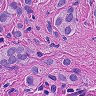
Metastatic tissue present: yes